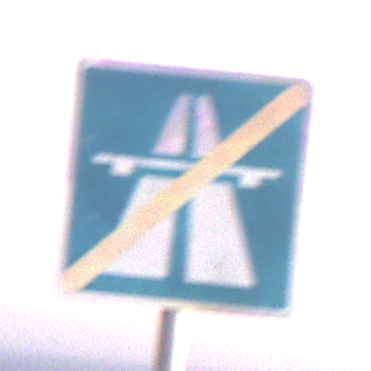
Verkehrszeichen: EndeAutbahn
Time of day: Dawn
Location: Outdoor (RoadRail)
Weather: Clear
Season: NotSpecified
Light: Natural